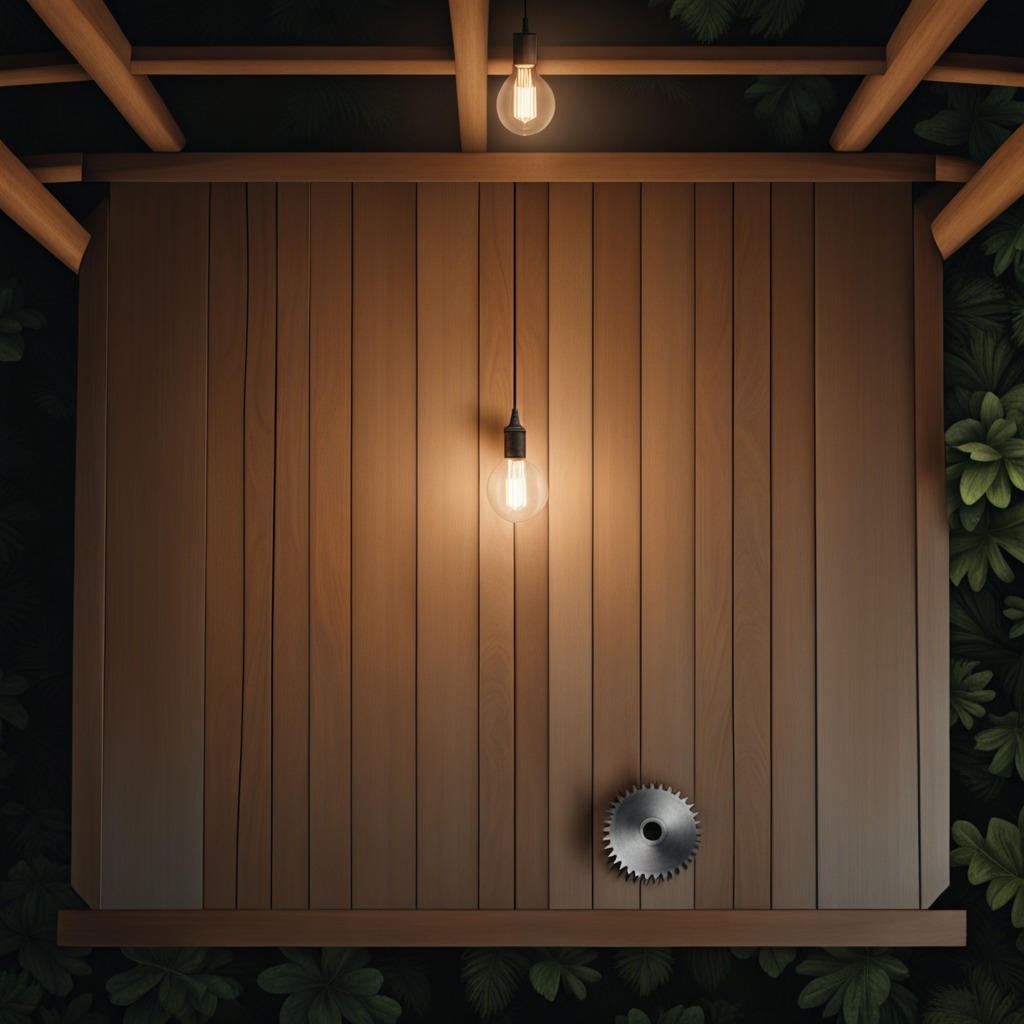
A steel gear with teeth is lying on a wooden table inside a jungle field workshop tent at night.